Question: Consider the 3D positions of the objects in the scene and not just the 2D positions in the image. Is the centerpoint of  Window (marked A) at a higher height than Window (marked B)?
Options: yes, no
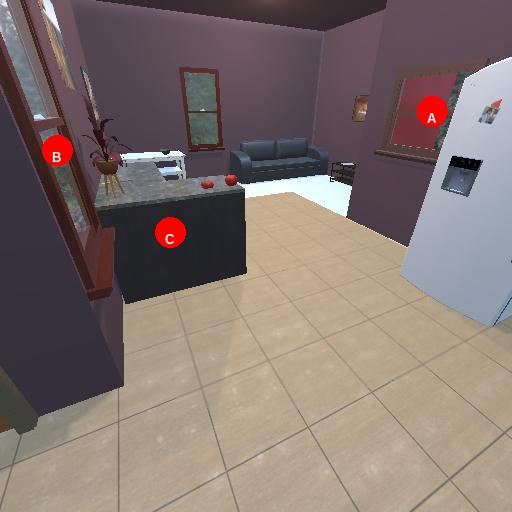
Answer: yes